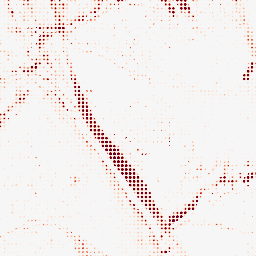
Category: morphological
Decomposition family: morphological_ellipse
Decomposition parameters: operation: opening
width: 10
height: 20
Upsampling method: sinc_blackman
Upsampling parameters: scale: 8
kernel_size: 4
Upsampling scale: 8